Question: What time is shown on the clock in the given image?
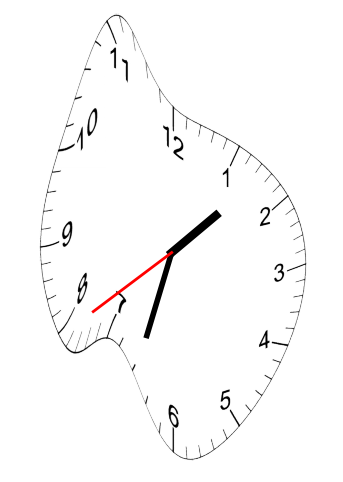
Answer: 01:32:39